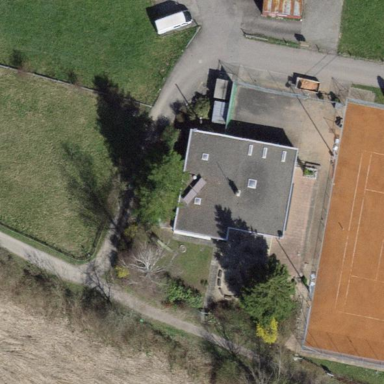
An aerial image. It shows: Sports centre building.